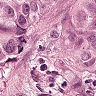
Metastatic tissue present: yes